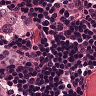
Metastatic tissue present: yes